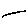
Label: line